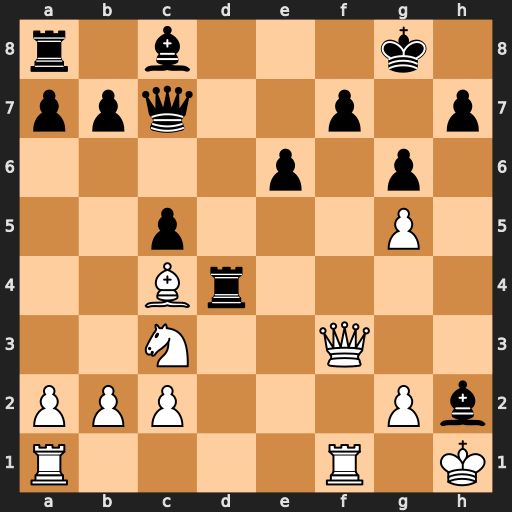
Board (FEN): r1b3k1/ppq2p1p/4p1p1/2p3P1/2Br4/2N2Q2/PPP3Pb/R4R1K
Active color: w
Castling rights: -
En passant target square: -
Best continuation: Nb5 Rh4 Nxc7 Bxc7+ Kg1